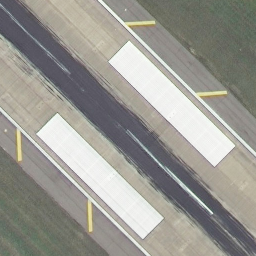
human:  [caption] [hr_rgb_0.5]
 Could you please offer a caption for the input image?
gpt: It is a straight runway with some white mark lines on it .

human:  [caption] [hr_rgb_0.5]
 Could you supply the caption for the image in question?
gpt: It is a straight runway with some mark lines on it .

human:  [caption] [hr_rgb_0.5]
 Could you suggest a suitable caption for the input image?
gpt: There are some mark lines on the straight runway .

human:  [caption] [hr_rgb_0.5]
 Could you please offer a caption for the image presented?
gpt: A straight runway with some mark lines on it .

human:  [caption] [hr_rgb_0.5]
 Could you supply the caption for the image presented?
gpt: A straight runway with some white mark lines on it .